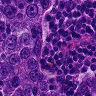
Metastatic tissue present: yes